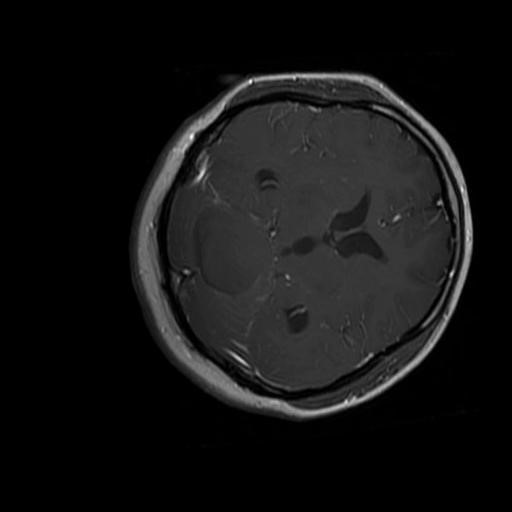
Label: brain_glioma